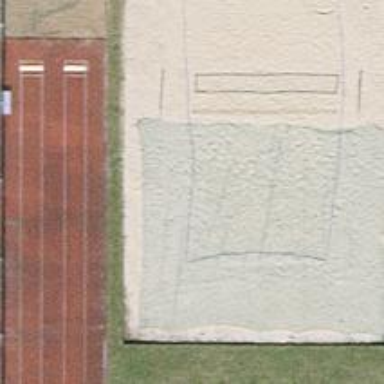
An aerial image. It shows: Sandy pitch for beach volleyball.